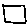
Label: square